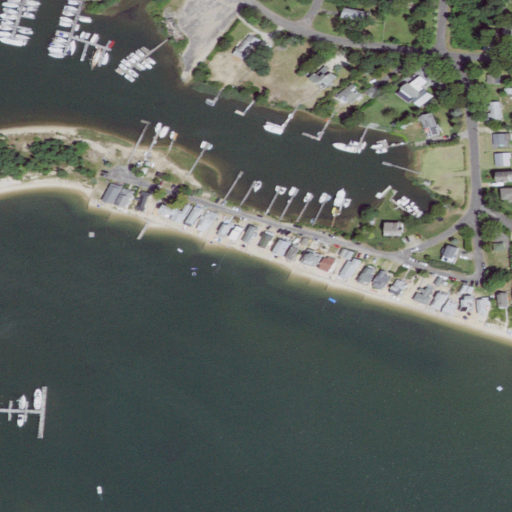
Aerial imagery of beach in New York named Sandy Beach containing open water, medium intensity development, high intensity development, herbaceous wetlands, low intensity development, barren land, and open development